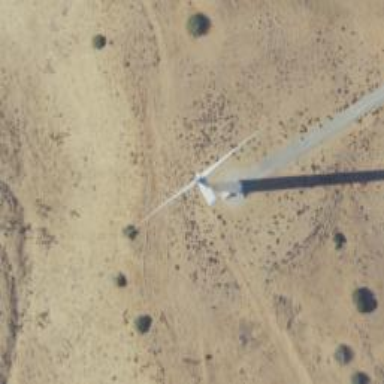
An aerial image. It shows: Wind turbine generator that utilizes wind as its source for generating electricity. It is of the horizontal axis type.